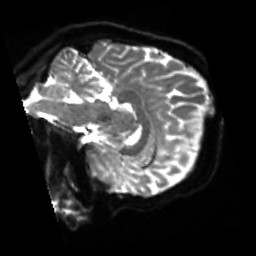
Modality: sbref
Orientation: sagittal
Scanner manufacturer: siemens
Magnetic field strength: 3 T
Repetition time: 4 s
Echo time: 0.0594 s